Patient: sex M, age 57
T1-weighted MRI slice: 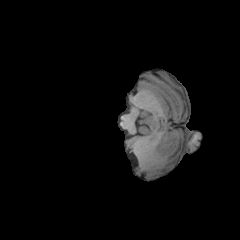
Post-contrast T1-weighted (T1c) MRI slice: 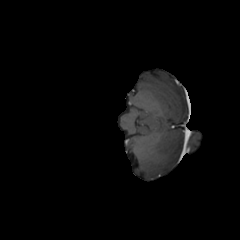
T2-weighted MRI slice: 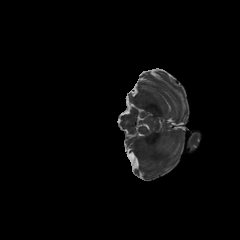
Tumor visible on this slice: no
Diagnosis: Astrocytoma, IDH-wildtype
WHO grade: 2